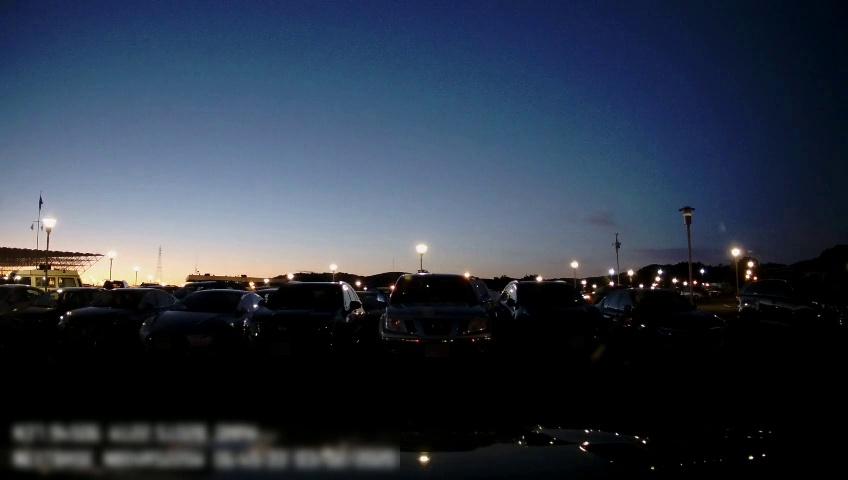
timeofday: Night
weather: Other
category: Drivable Space
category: Vehicles | SUV
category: Vehicles | Car
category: Vehicles | SUV
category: Vehicles | Truck
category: Vehicles | SUV
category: Vehicles | Car
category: Vehicles | Car
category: Vehicles | Car
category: Vehicles | Car
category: Vehicles | Other LV
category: Vehicles | SUV